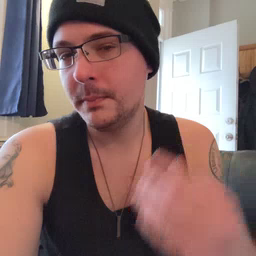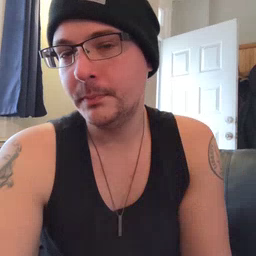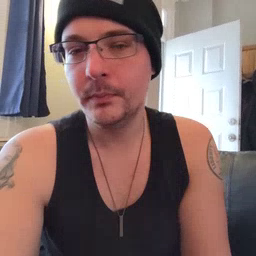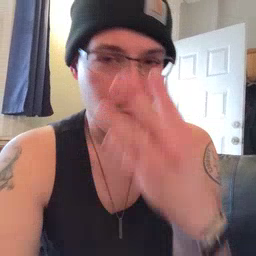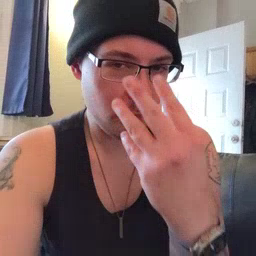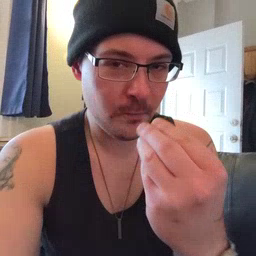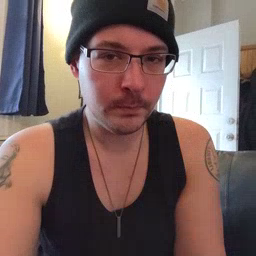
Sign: wolf